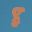
Label: 8